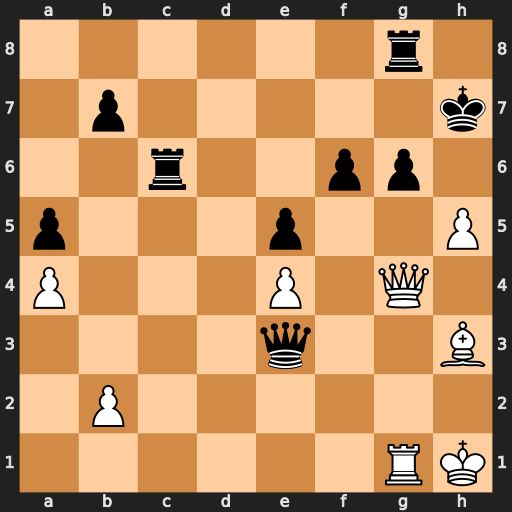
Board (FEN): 6r1/1p5k/2r2pp1/p3p2P/P3P1Q1/4q2B/1P6/6RK
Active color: w
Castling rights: -
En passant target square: -
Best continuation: hxg6+ Kh6 Qh4+ Kg7 Qh7+ Kf8 Qf7#